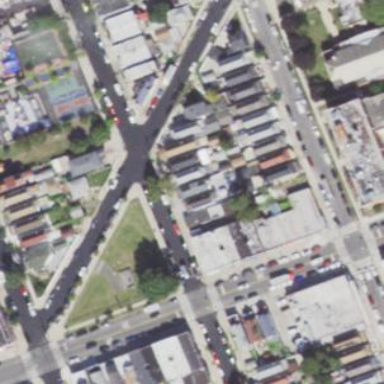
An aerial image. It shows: Sidewalk.